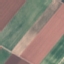
Land use / land cover: AnnualCrop